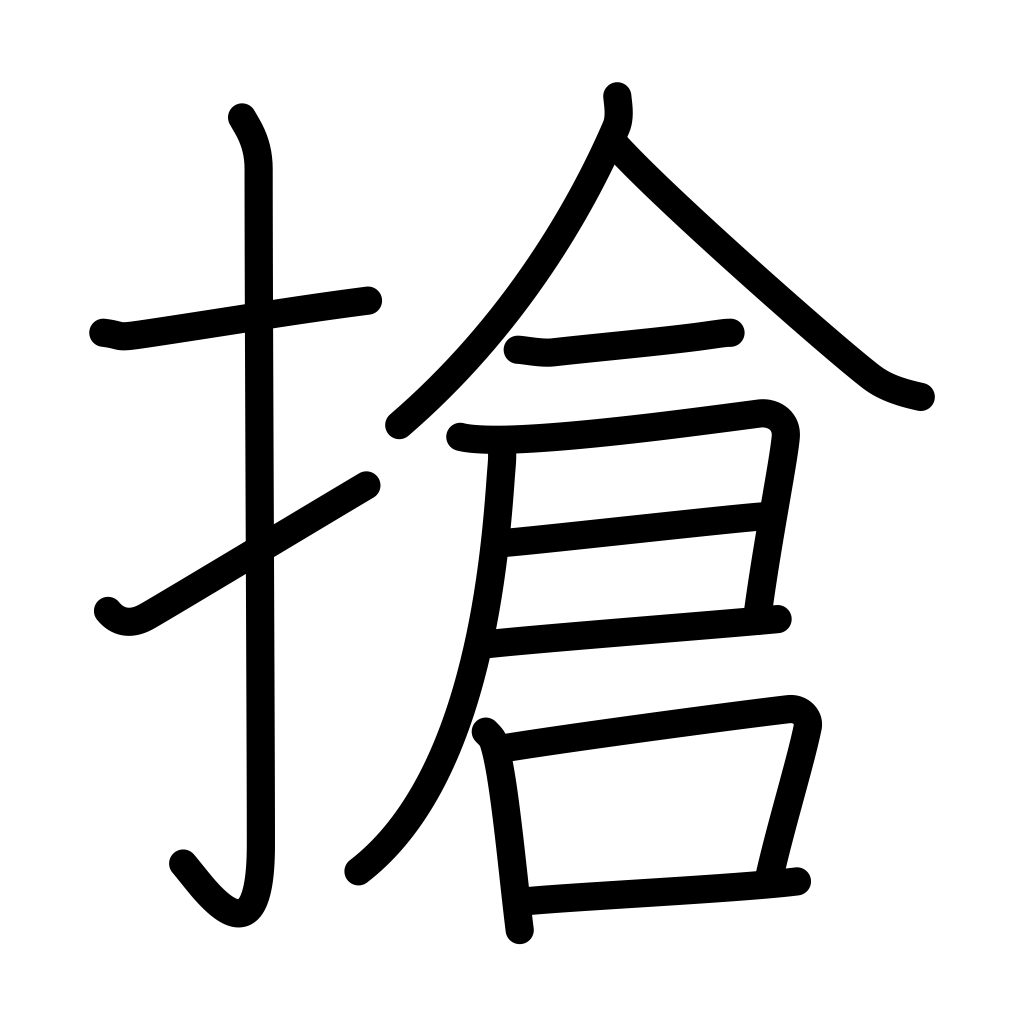
Meaning: thrust, poke, come together, assemble